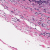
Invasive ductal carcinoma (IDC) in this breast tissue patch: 1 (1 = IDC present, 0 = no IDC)